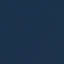
Label: SeaLake